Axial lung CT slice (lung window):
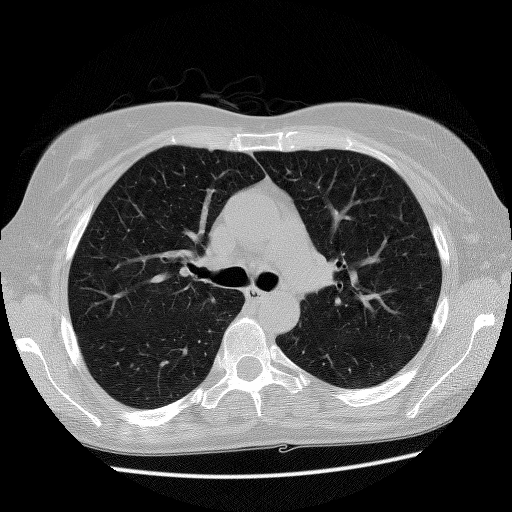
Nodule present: no